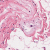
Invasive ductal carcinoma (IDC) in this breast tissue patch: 0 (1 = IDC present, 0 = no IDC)